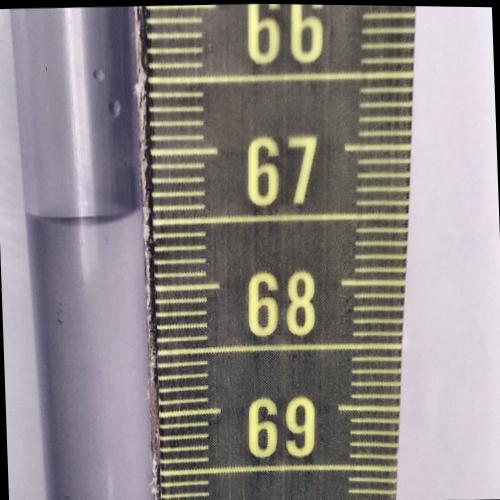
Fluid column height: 67.4 cm